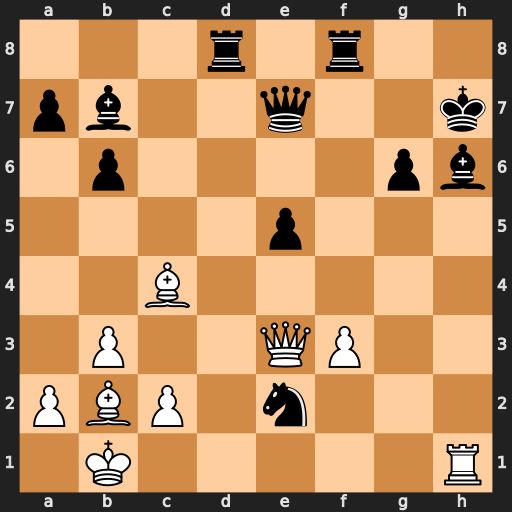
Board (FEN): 3r1r2/pb2q2k/1p4pb/4p3/2B5/1P2QP2/PBP1n3/1K5R
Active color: w
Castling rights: -
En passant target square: -
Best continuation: Qxh6#